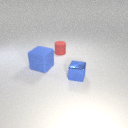
large blue rubber cube to the left of small red rubber cylinder